Question: I have a 'NSCollectionView' implemented and working fine. However, when
dragging items around to re-arrange them, I'd like to accept drags only
between objects.
The current behaviour is that you can drag between objects (it opens an
space) but also an object. I hope the images below speak better.
Dragging an item over #2, for example, will put it before #2. I'd like
to disable this and only accept drags in between.
In the images below:
1. The original state
2. Item #0 dragged between #1 and #2
3. Item #0 dragged over #2 (the result is the same)

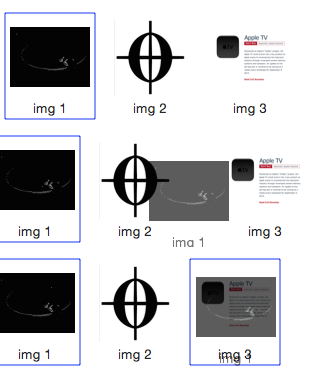
Answer: So, after some more research, I found that the 'validadeDrop' method has
a parameter that describes exactly that, if the operation is over or in
between. And since it is given as a reference, one can change the
parameter to overwrite a certain behaviour. So, the solution is to add
this check to the method:
'''
- (NSDragOperation)
collectionView:(NSCollectionView *)collectionView
validateDrop:(id<NSDraggingInfo>)draggingInfo
proposedIndex:(NSInteger *)proposedDropIndex
dropOperation:(NSCollectionViewDropOperation *)proposedDropOperation
{
/* ... */
if (*proposedDropOperation == NSCollectionViewDropOn)
*proposedDropOperation = NSCollectionViewDropBefore;
/* ... */
}
'''